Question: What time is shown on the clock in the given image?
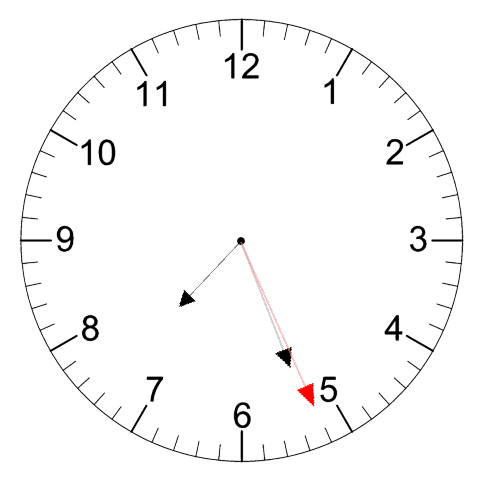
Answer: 07:26:26